Field crop: maize
Growth stage: 1
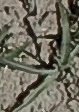
Species: sorghum